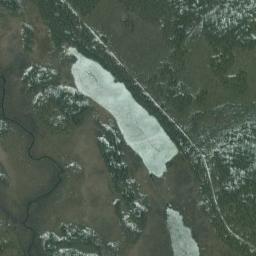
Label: lake